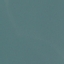
Land use / land cover: SeaLake